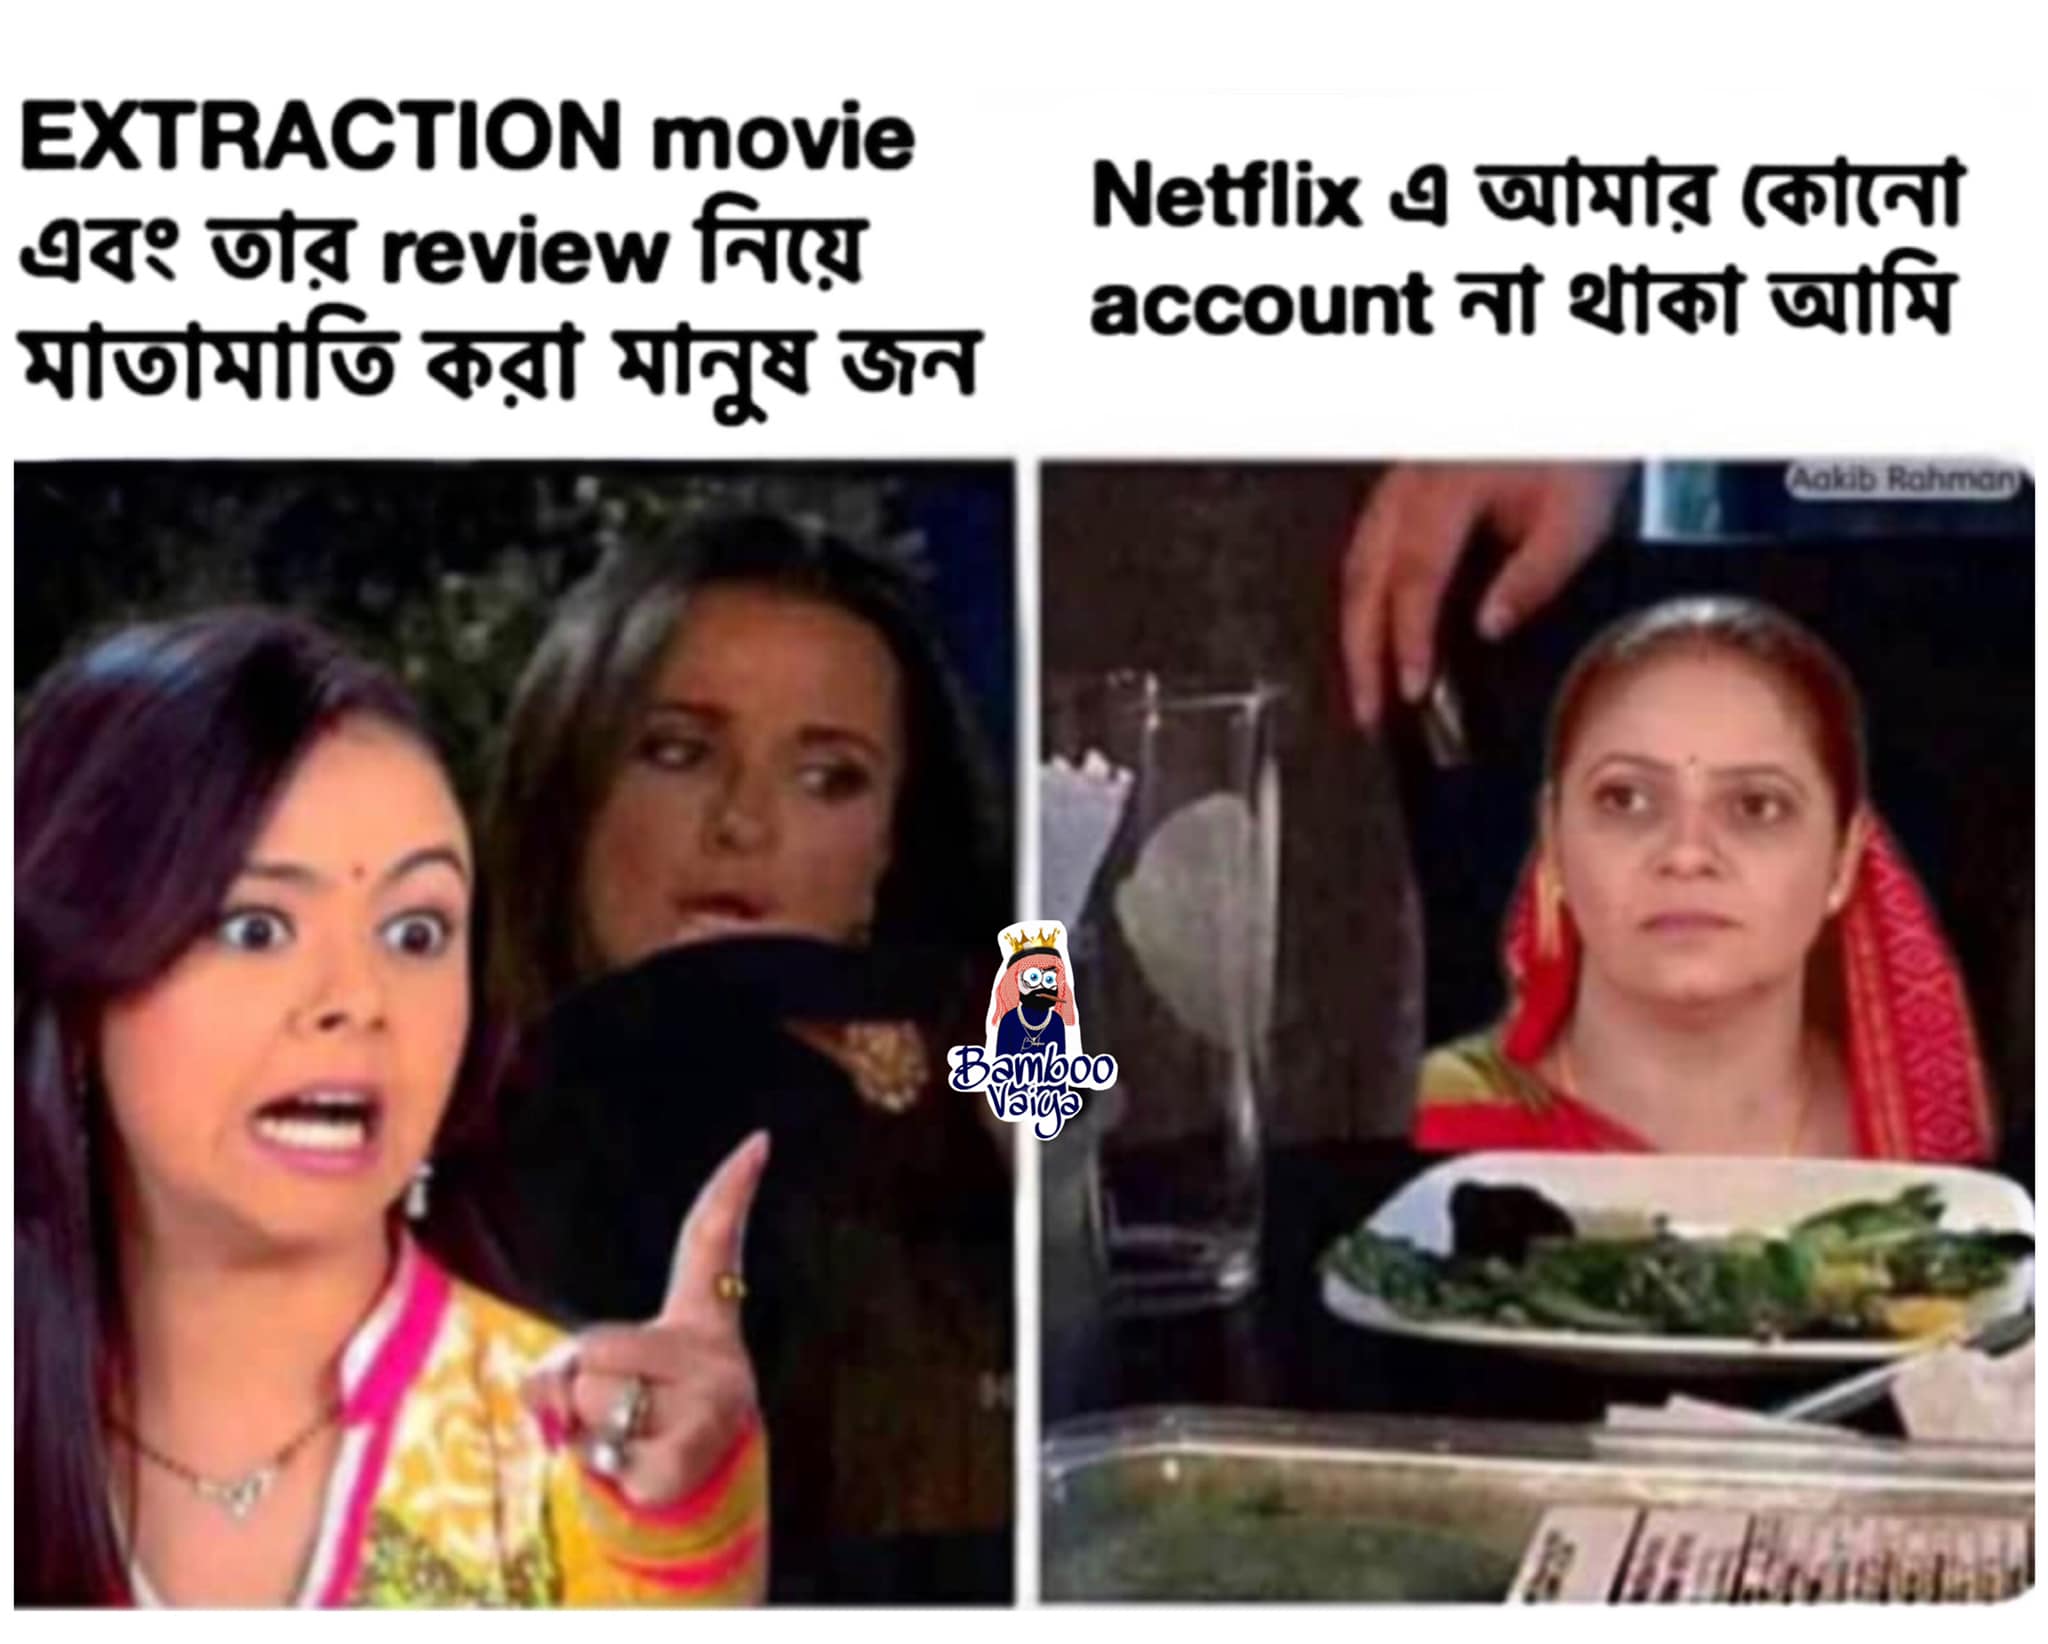
Caption: Extraction movie এবং তার review নিয়ে মাতামাতি করা মানুষ জন  Netflix  এ আমার কোনো account না থাকা আমি
Label: non-hate